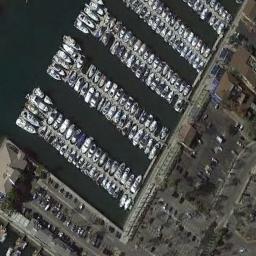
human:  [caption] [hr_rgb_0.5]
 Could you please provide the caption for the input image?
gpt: The harbor with lots of neatly docked boats is surrounded by some buildings and parking lots .

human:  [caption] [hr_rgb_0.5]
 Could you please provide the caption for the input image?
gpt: The harbor is large and many ships have stopped .

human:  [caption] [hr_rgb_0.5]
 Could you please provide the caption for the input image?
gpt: There are many ships of different shapes and sizes in the harbor .

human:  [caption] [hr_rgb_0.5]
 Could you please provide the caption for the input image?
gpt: Many yachts moored neatly on the sea next to the harbor next to the building and parking lot .

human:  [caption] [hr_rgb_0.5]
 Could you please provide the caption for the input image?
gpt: There are some buildings and parking lots beside the harbor .